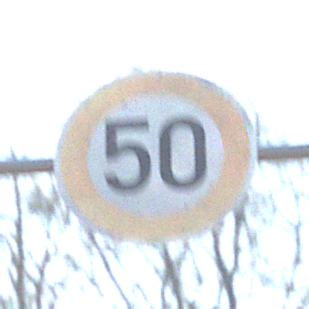
Verkehrszeichen: Geschwindigkeit50
Umgebung: Outdoor, Suburban
Tageszeit: MorningAfternoon
Wetter: PartlyCloudy
Licht: Natural
Jahreszeit: NotSpecified
Kontrast: HighContrast